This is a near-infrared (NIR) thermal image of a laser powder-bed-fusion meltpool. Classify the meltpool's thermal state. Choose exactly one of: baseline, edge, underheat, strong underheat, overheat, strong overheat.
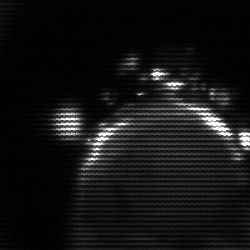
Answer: edge